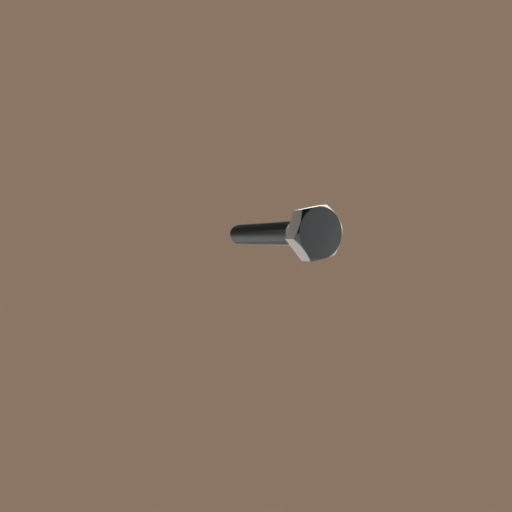
Label: bolt